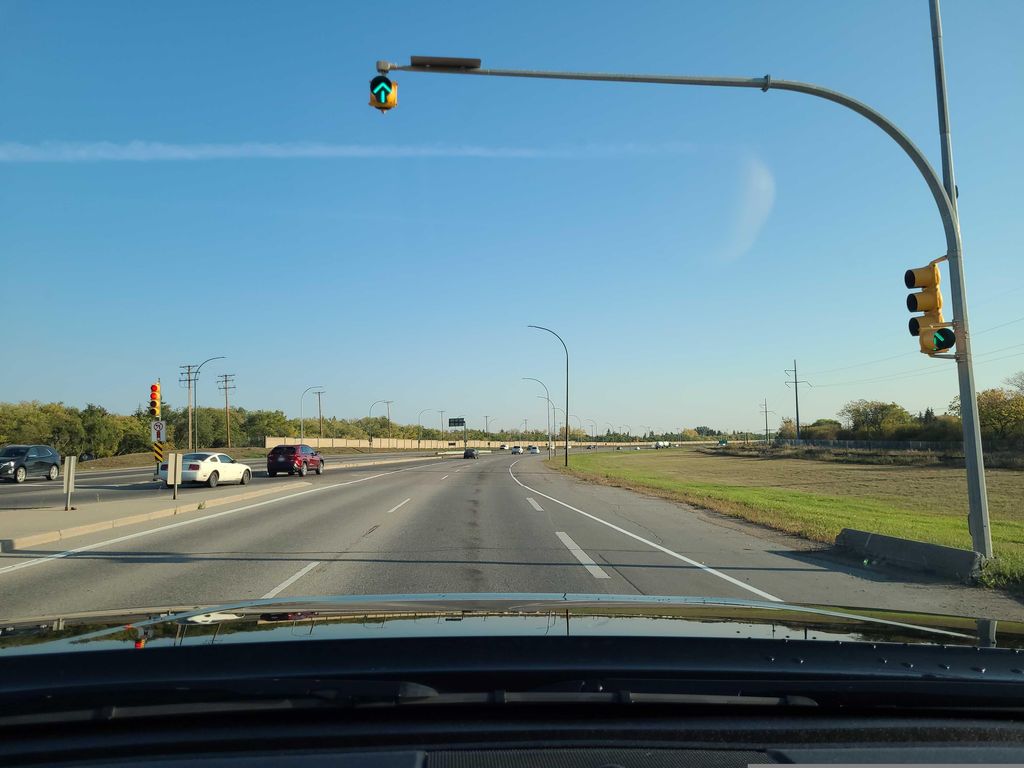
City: saskatoon